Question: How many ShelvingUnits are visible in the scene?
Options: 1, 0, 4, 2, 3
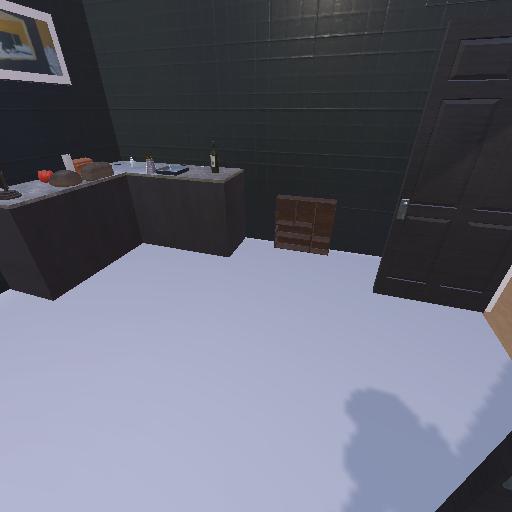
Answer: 1